Question: I am trying to insert a date in a table by using MySQL function select curdate(), here's how the code looks like:
'cur.execute("insert into attendance values(%s,%s,%s)",(input("enter absentee name "),select curdate(),"absent"))'
it's showing syntax error

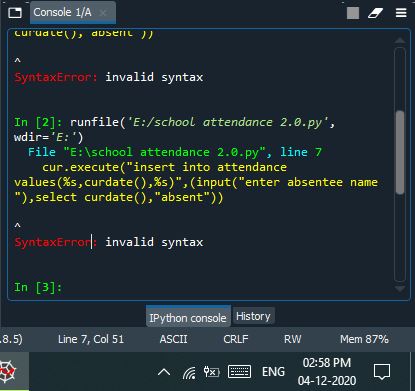
Answer: Maybe simply
'''
cur.execute("insert into attendance values(%s,curdate(),%s)",(input("enter absentee name "),"absent"))
'''
?